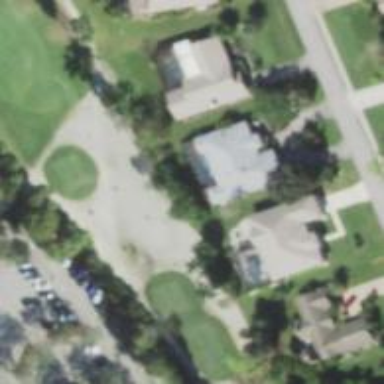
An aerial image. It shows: Golf bunker filled with natural sand.